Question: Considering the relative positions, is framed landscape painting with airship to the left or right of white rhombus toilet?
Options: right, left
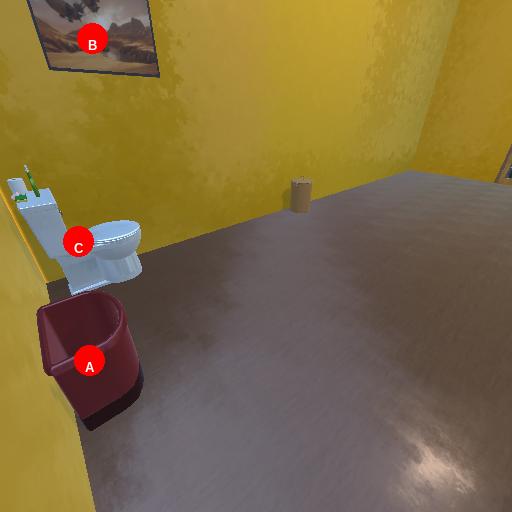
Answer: right